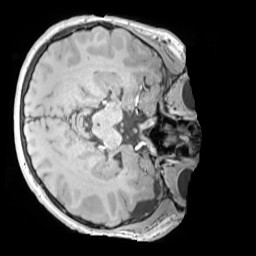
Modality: MP2RAGE
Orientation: axial
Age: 12
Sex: male
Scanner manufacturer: siemens
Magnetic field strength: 3 T
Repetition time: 4 s
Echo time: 0.00303 s